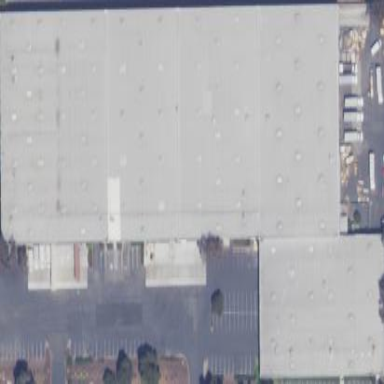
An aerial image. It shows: Commercial building.